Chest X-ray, PA view. Patient: 53 years old, sex F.
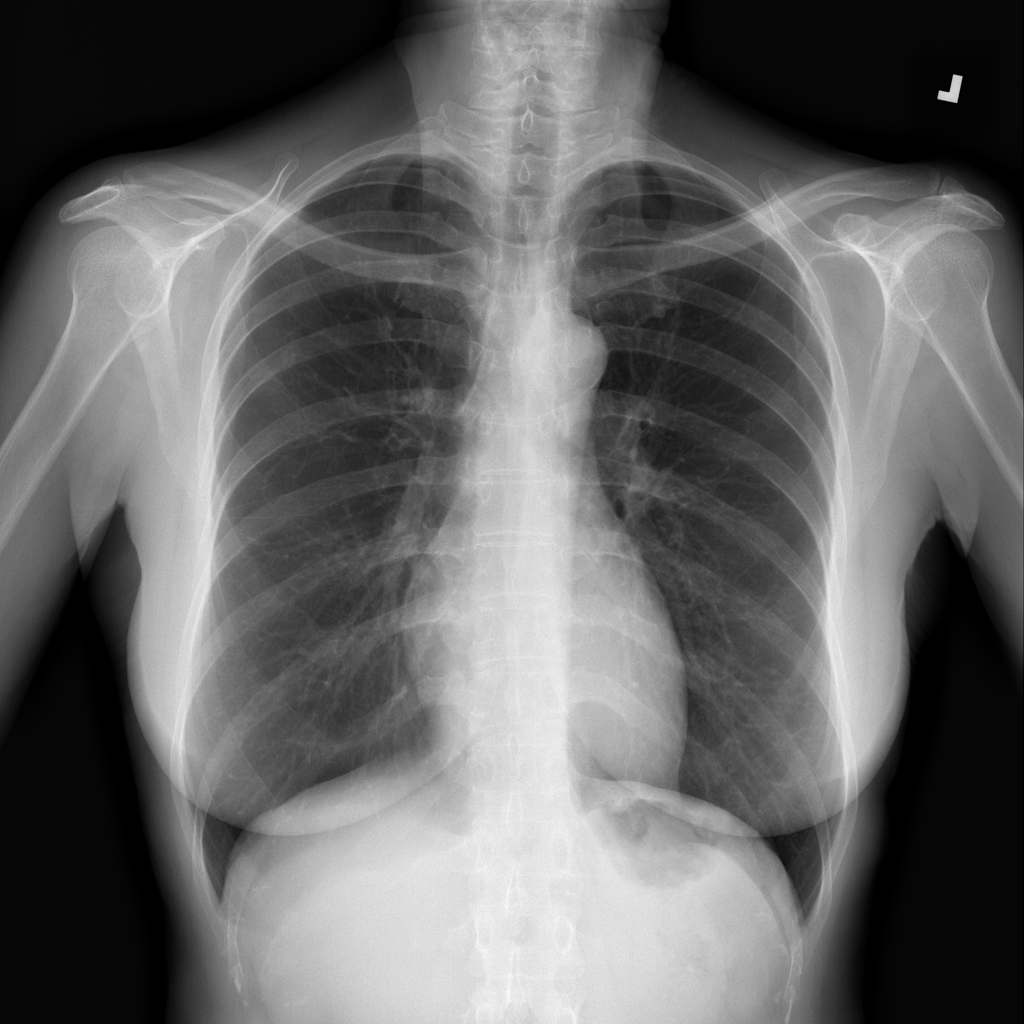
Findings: No Finding